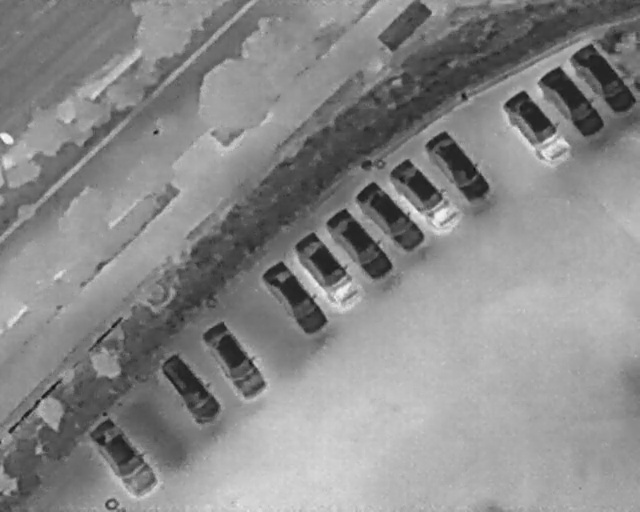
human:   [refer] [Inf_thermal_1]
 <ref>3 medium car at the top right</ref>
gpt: <box>[[77, 21, 90, 28, 141], [83, 16, 95, 22, 141], [88, 12, 100, 18, 141]]</box>

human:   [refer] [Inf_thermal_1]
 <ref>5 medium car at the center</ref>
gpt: <box>[[39, 54, 52, 61, 140], [44, 49, 57, 55, 140], [49, 44, 62, 51, 140], [54, 39, 67, 45, 136], [59, 34, 73, 41, 136]]</box>